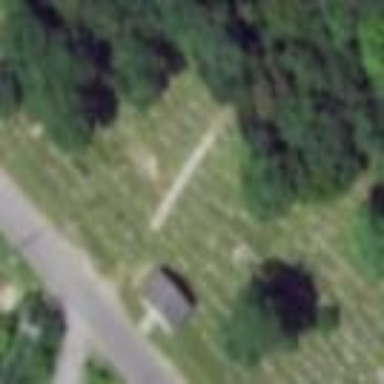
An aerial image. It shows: Cemetery.